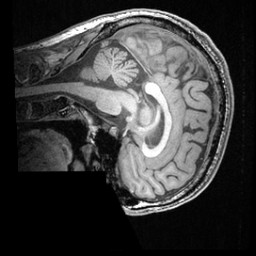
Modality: T1w
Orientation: sagittal
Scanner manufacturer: ge
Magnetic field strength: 3 T
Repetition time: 0.008572 s
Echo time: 0.003384 s